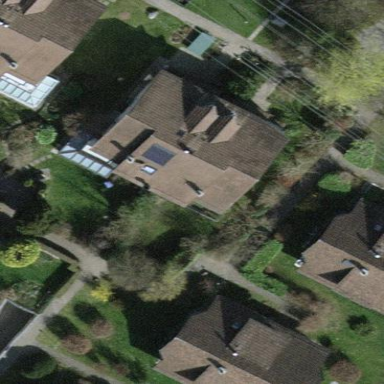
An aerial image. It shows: Terrace building.